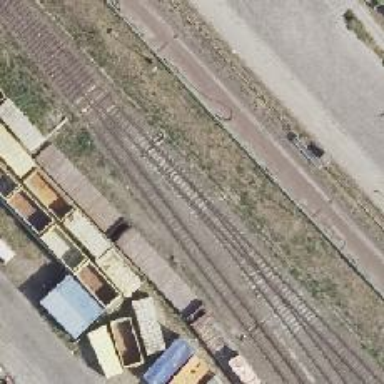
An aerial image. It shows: Railway switch.